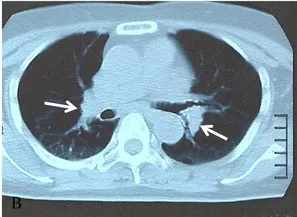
Chest X-ray and computed tomography scan images on admission. (B) Chest computed tomography scan clearly showing mild bilateral hilar lymphadenopathy (arrows) without pulmonary infiltrates.
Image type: radiology (ct)